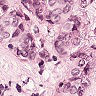
Metastatic tissue present: yes